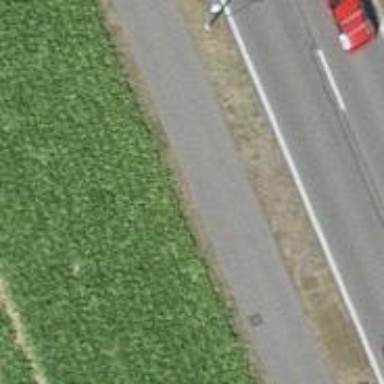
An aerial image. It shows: Asphalt track with grade1 tracktype suitable for agricultural vehicles.